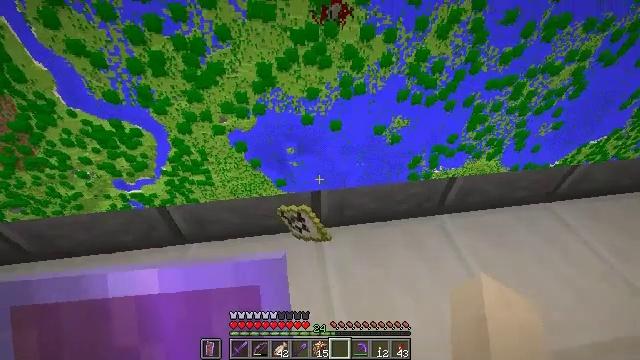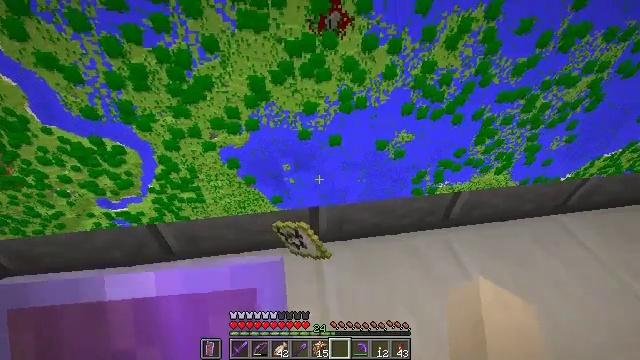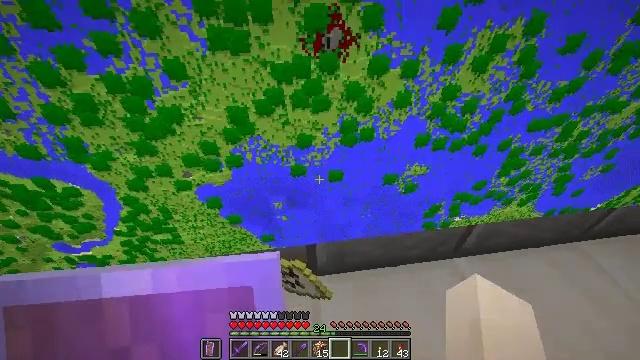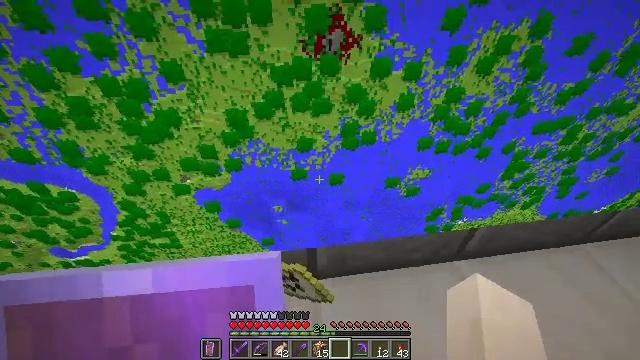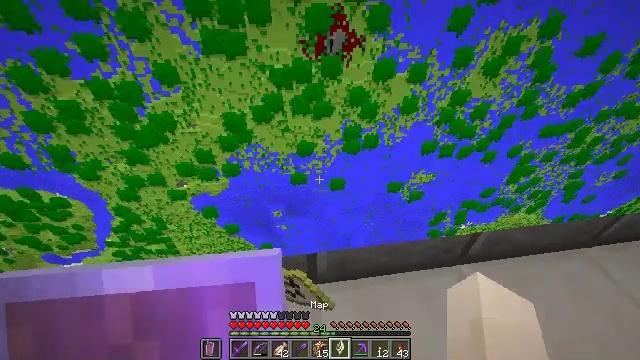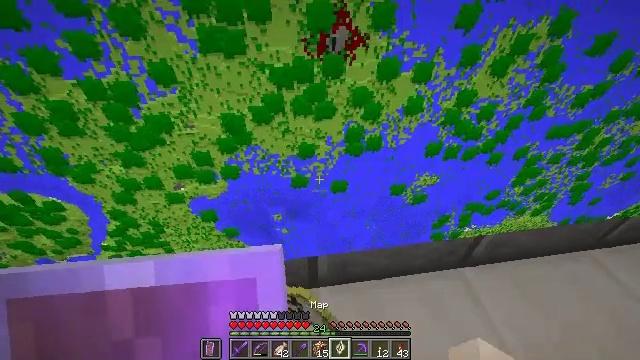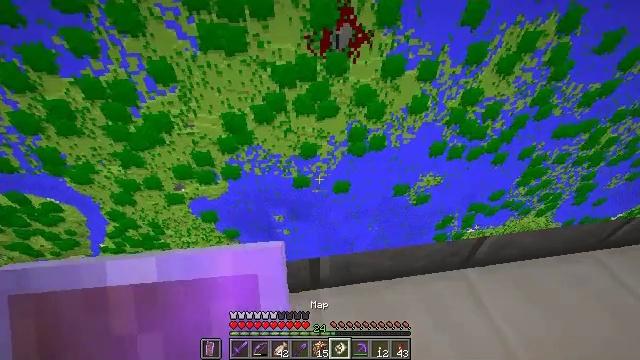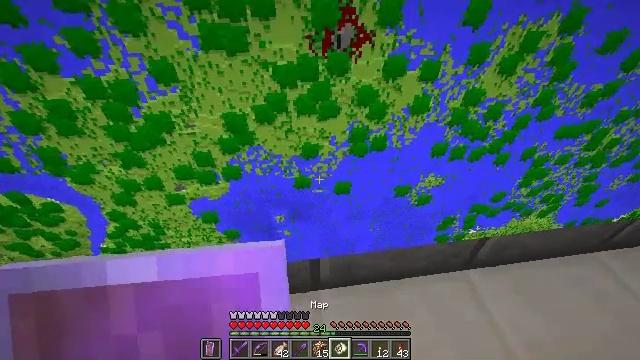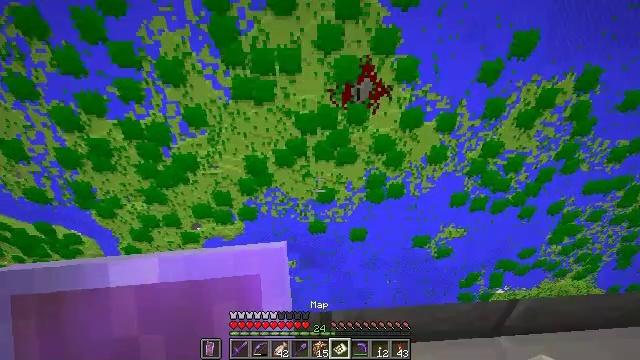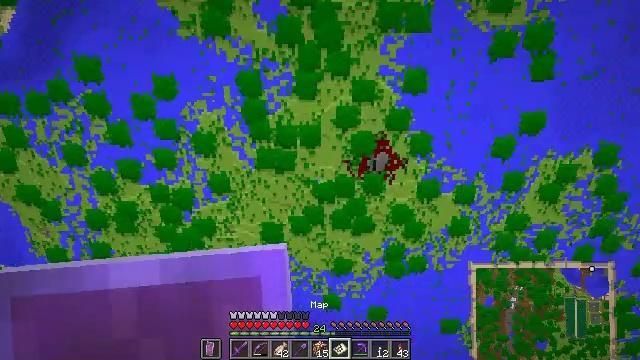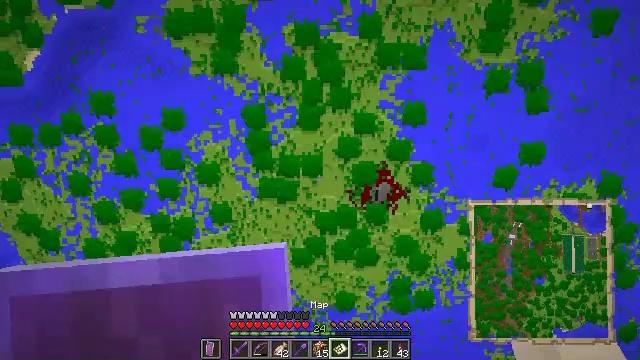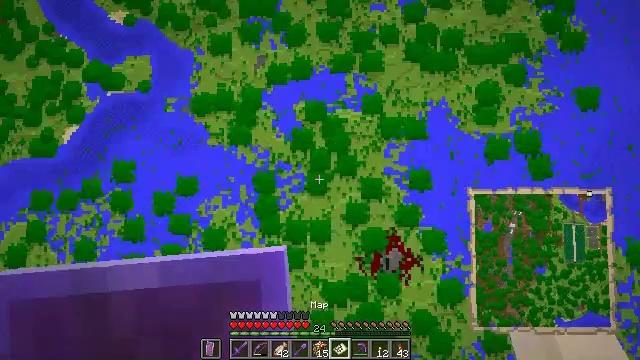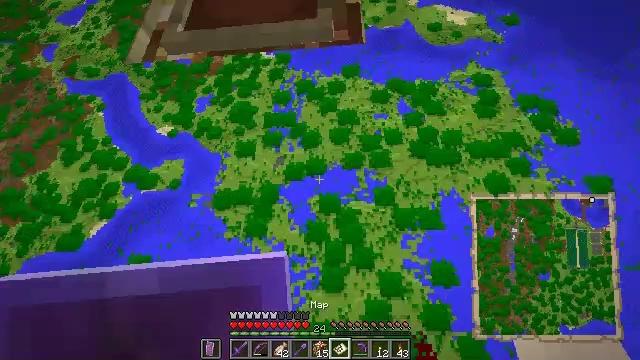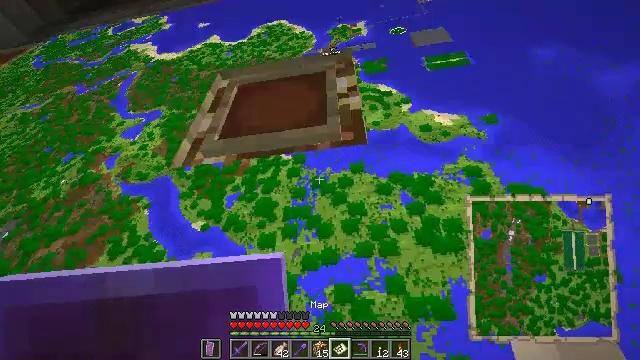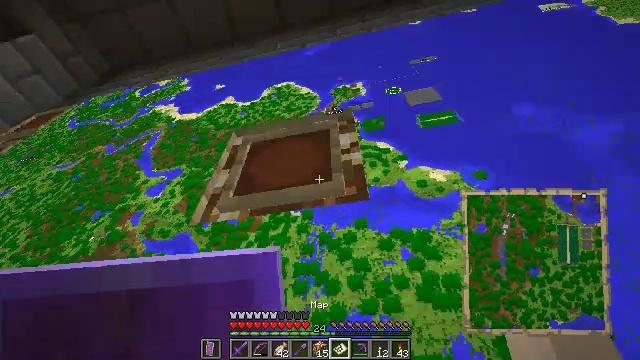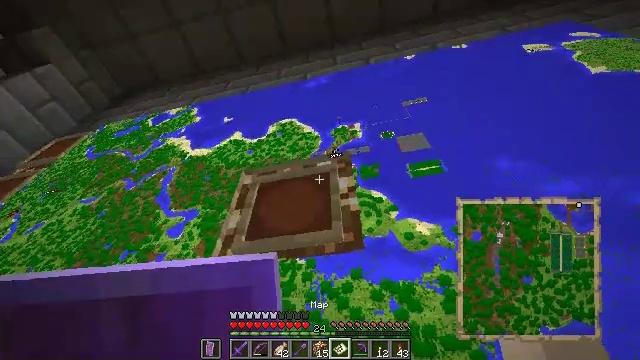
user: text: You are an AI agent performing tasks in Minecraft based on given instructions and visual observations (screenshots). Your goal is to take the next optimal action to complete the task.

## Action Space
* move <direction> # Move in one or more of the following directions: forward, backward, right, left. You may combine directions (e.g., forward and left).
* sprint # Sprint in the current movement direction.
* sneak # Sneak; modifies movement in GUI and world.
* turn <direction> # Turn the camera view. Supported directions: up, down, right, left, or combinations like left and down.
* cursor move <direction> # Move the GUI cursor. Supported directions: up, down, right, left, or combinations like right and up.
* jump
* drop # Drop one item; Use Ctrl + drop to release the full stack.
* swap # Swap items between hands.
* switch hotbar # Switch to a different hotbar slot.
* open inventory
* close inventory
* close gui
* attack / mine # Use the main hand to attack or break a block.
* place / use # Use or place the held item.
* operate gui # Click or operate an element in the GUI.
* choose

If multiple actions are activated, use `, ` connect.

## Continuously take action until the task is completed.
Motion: motion action
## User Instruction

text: Put stone in the furnace to get smooth stone.
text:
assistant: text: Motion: move forward
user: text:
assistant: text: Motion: no_op
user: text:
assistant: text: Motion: no_op
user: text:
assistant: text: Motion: no_op
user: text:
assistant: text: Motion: no_op
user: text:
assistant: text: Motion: no_op
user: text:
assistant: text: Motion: no_op
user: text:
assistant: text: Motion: turn left and up
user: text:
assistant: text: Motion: turn left and up
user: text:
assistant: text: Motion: turn up
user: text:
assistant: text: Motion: turn left and up
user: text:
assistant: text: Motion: move back, turn left and up
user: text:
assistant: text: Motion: move back, turn left and up
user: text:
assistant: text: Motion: move back, turn left and up
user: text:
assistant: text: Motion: move back, turn up
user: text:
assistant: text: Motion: no_op
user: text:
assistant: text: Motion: no_op
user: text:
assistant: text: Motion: no_op
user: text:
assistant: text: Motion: no_op
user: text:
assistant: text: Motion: no_op
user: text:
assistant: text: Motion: no_op
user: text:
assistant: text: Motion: no_op
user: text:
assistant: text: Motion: no_op
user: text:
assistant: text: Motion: no_op
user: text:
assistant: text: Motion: no_op
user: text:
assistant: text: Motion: no_op
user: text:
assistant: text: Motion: no_op
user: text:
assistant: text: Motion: no_op
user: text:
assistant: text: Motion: no_op
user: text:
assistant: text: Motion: no_op